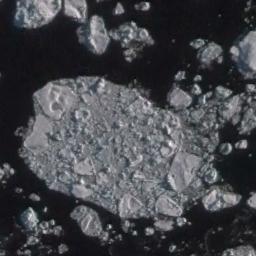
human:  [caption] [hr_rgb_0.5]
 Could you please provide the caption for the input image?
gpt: A large piece of sea ice float in the deep blue sea and there are a lot of small pieces of sea ice nearby .

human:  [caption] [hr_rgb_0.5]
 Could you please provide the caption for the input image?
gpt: Sea ice is surrounded by water .

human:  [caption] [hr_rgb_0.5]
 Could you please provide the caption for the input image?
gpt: A large piece of ice and many small pieces of ice floating around it float on the deep blue sea .

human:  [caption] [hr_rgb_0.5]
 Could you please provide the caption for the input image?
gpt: There is a big ice and many small ice on the dark blue sea .

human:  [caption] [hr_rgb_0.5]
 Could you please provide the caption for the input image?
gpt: There are many small pieces of sea ice and a larger one .